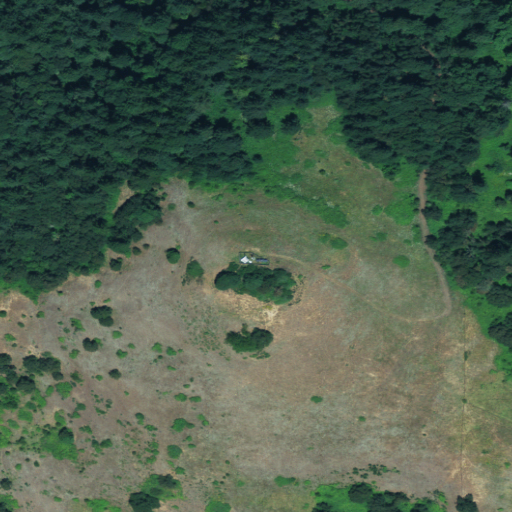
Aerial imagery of mountain in Oregon named Peterson Butte containing pasture, evergreen forest, and shrub